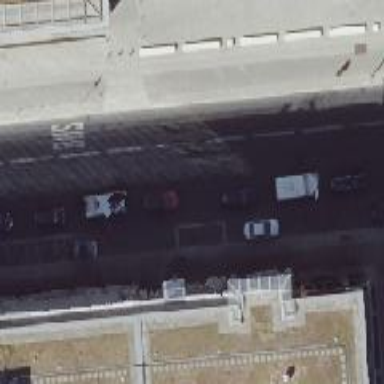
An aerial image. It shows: Parking lane with asphalt surface.